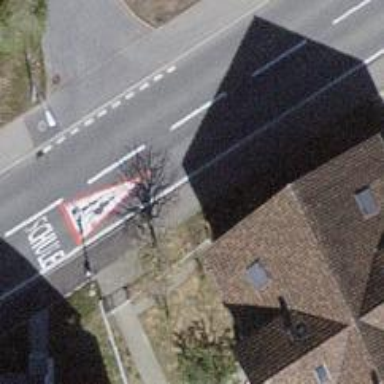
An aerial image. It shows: Secondary road with separate sidewalks on both sides.